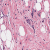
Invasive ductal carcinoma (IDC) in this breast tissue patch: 0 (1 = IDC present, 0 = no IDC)